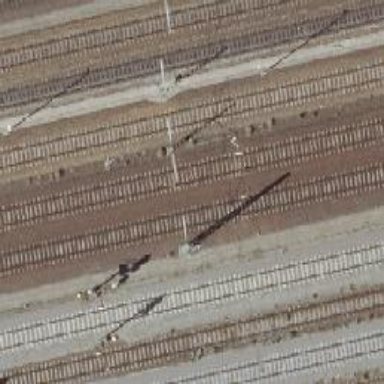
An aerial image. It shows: Railway milestone.